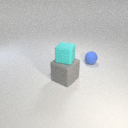
large gray rubber cube in front of small blue rubber sphere